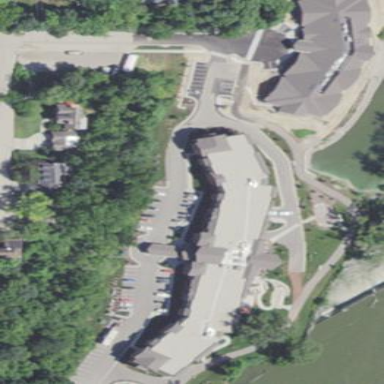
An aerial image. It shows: Nursing home building.